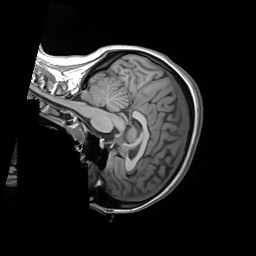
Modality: T1w
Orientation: sagittal
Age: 23
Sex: female
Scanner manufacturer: siemens
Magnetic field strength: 3 T
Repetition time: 1.55 s
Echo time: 0.00234 s